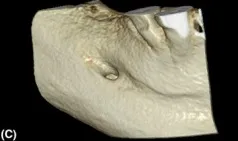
(A-C) Three-dimensional (3D) model reconstructions of the right side of the patient showing the anterior extension of the mental foramen anteriorly.
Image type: radiology (ct)